Field crop: maize
Growth stage: 1
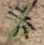
Species: atriplex